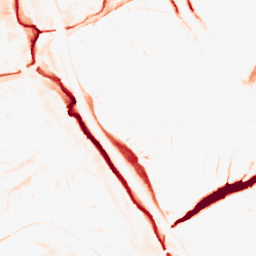
Category: morphological
Decomposition family: tophat
Decomposition parameters: size: 10
mode: black
Upsampling method: sinc_hamming
Upsampling parameters: scale: 2
kernel_size: 4
Upsampling scale: 2